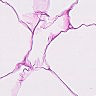
Metastatic tissue present: no